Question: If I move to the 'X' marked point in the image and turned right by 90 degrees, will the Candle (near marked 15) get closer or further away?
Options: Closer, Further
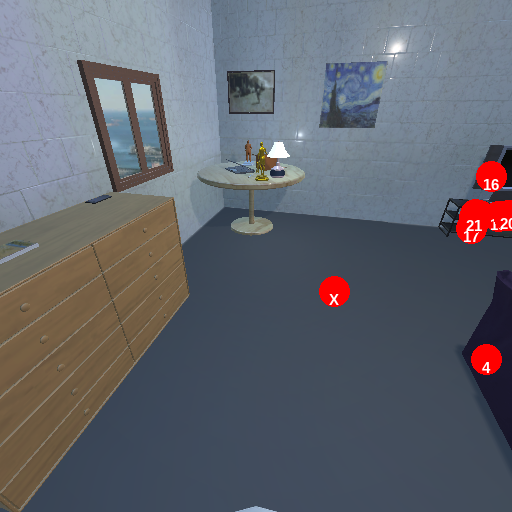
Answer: Closer